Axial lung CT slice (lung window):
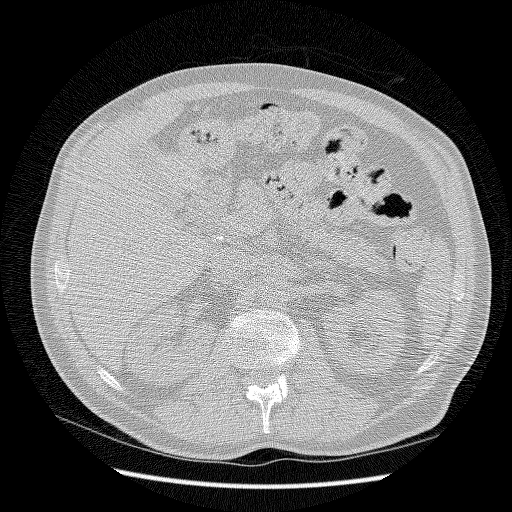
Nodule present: no